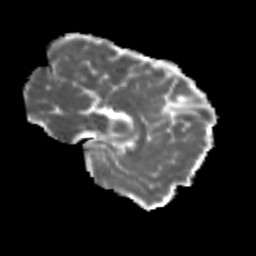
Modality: MD
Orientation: sagittal
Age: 26
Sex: female
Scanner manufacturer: siemens
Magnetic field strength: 3 T
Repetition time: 3.5 s
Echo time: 0.113 s